Question: I have a little REST API which takes two PDF's and returns a comparison URL from the <URL> API. The API has been tested and works fine. As I'm new to REST API's and Angular I have problems figuring out how to send two PDF's to the API.
This is how I've tested my API:
The part of API:
'''
@PostMapping("/draftableDemo")
String compareJob(@RequestParam("file1") MultipartFile file1, @RequestParam("file2") MultipartFile file2) {
CompareJob compareJob = new CompareJob(convert(file1), convert(file2));
DraftableCompare draftableCompare = new DraftableCompare();
return draftableCompare.compare(compareJob);
}
'''
I've found this <URL> which had similar issues as I'm having.
- - -
Thanks for any hints, ideas or suggestions!
EDIT:
My HTML:
'''
<div class="content"
fxLayout="row"
fxLayout.xs="column"
fxFlexFill>
<div fxFlex="50" fxFlex.xs="50" style="position: relative">
<div>
<div>
<p>
Open first PDF
</p>
<input (change)="onFileSelected(pdf1)" type="file" [multiple]="multiple" id="file1">
</div>
<div *ngIf="error" class="error mb">
{{ error.message | json }}
</div>
<div *ngIf="!isLoaded && !error && progressData" id="progress1">
<div class="bg">
<div class="bar" [style.width]="progressData.loaded / progressData.total * 100 + '%'"></div>
</div>
<span>{{ getInt(progressData.loaded / progressData.total * 100) }}%</span>
</div>
<pdf-viewer [src]="pdfSrc1"
[(page)]="page"
[rotation]="rotation"
[original-size]="originalSize"
[fit-to-page]="fitToPage"
(after-load-complete)="afterLoadComplete($event)"
[zoom]="zoom"
[show-all]="showAll"
[stick-to-page]="stickToPage"
[render-text]="renderText"
[external-link-target]="'blank'"
[autoresize]="autoresize"
[render-text-mode]="renderTextMode"
(error)="onError($event)"
(on-progress)="onProgress($event)"
(page-rendered)="pageRendered($event)"
></pdf-viewer>
</div>
</div>
<div fxFlex="50" style="position: relative">
<div>
<div>
<p>
Open second PDF
</p>
<input (change)="onFileSelected(pdf2)" type="file" [multiple]="multiple" id="file2">
</div>
<div *ngIf="error" class="error mb">
{{ error.message | json }}
</div>
<div *ngIf="!isLoaded && !error && progressData" id="progress2">
<div class="bg">
<div class="bar" [style.width]="progressData.loaded / progressData.total * 100 + '%'"></div>
</div>
<span>{{ getInt(progressData.loaded / progressData.total * 100) }}%</span>
</div>
<pdf-viewer [src]="pdfSrc2"
[(page)]="page"
[rotation]="rotation"
[original-size]="originalSize"
[fit-to-page]="fitToPage"
(after-load-complete)="afterLoadComplete($event)"
[zoom]="zoom"
[show-all]="showAll"
[stick-to-page]="stickToPage"
[render-text]="renderText"
[external-link-target]="'blank'"
[autoresize]="autoresize"
[render-text-mode]="renderTextMode"
(error)="onError($event)"
(on-progress)="onProgress($event)"
(page-rendered)="pageRendered($event)"
></pdf-viewer>
</div>
</div>
</div>
<hr>
<input type="file" [multiple]="multiple" #fileInput>
<file-upload #fu (change)="fu.upload()" [multiple]="true"></file-upload>
<div class="example-button-row">
<button mat-raised-button color="primary" routerLink="/draftable" (click)="compareDraftable()">Draftable</button>
<button mat-raised-button color="primary" routerLink="/pdfcompare">PDF compare</button>
<button mat-raised-button color="primary">Version3</button>
<button mat-raised-button color="primary">Version4</button>
</div>
'''
And the TS:
'''
export class MainComponent implements OnInit {
// pdfSrc1: string | PDFSource | ArrayBuffer = './assets/fullText2Page.pdf';
// pdfSrc2: string | PDFSource | ArrayBuffer = './assets/fullText1Page.pdf';
leftFile: File = null;
rightFile: File = null;
@Input() multiple = true;
@ViewChild('fileInput') inputEl: ElementRef;
constructor(private http: HttpClient) {
}
pdfSrc1: string | PDFSource | ArrayBuffer = '';
pdfSrc2: string | PDFSource | ArrayBuffer = '';
pdf1 = 'pdfSrc1';
pdf2 = 'pdfSrc2';
error: any;
page = 1;
rotation = 0;
zoom = 1;
originalSize = false;
pdf: any;
renderText = true;
progressData: PDFProgressData;
isLoaded = false;
stickToPage = false;
showAll = true;
autoresize = true;
fitToPage = false;
outline: any[];
renderTextMode = 2;
@ViewChild(PdfViewerComponent) private pdfComponent: PdfViewerComponent;
ngOnInit(): void {
}
/**
* Render PDF preview on selecting file
*/
onFileSelected(pdfSource) {
console.log('Source: ', pdfSource);
let $pdf: any;
if (pdfSource === 'pdfSrc1') {
$pdf = document.querySelector('#file1');
} else {
$pdf = document.querySelector('#file2');
}
if (typeof FileReader !== 'undefined') {
const reader = new FileReader();
reader.onload = (e: any) => {
if (pdfSource === 'pdfSrc1') {
this.pdfSrc1 = e.target.result;
} else {
this.pdfSrc2 = e.target.result;
}
};
reader.readAsArrayBuffer($pdf.files[0]);
}
}
/**
* Get pdf information after it's loaded
*/
afterLoadComplete(pdf: PDFDocumentProxy) {
this.pdf = pdf;
this.isLoaded = true;
this.loadOutline();
}
/**
* Get outline
*/
loadOutline() {
this.pdf.getOutline().then((outline: any[]) => {
this.outline = outline;
});
}
/**
* Handle error callback
*/
onError(error: any) {
this.error = error; // set error
}
/**
* Pdf loading progress callback
*/
onProgress(progressData: PDFProgressData) {
// console.log('Progress Data: ', progressData);
this.progressData = progressData;
this.isLoaded = false;
this.error = null; // clear error
}
getInt(value: number): number {
return Math.round(value);
}
/**
* Page rendered callback, which is called when a page is rendered (called multiple times)
*/
pageRendered(e: CustomEvent) {
// console.log('(page-rendered)', e);
}
compareDraftable() {
const fd = new FormData();
fd.append('file1', this.leftFile, this.leftFile.name);
this.http.post('localhost:8080/draftableDemo', fd)
.subscribe(res => {
console.log(res);
});
}
upload() {
const inputEl: HTMLInputElement = this.inputEl.nativeElement;
const fileCount: number = inputEl.files.length;
const formData = new FormData();
if (fileCount > 0) { // a file was selected
for (let i = 0; i < fileCount; i++) {
formData.append('file[]', inputEl.files.item(i));
}
this.http
.post('localhost:8080/draftableDemo', formData);
// do whatever you do...
// subscribe to observable to listen for response
}
}
'''
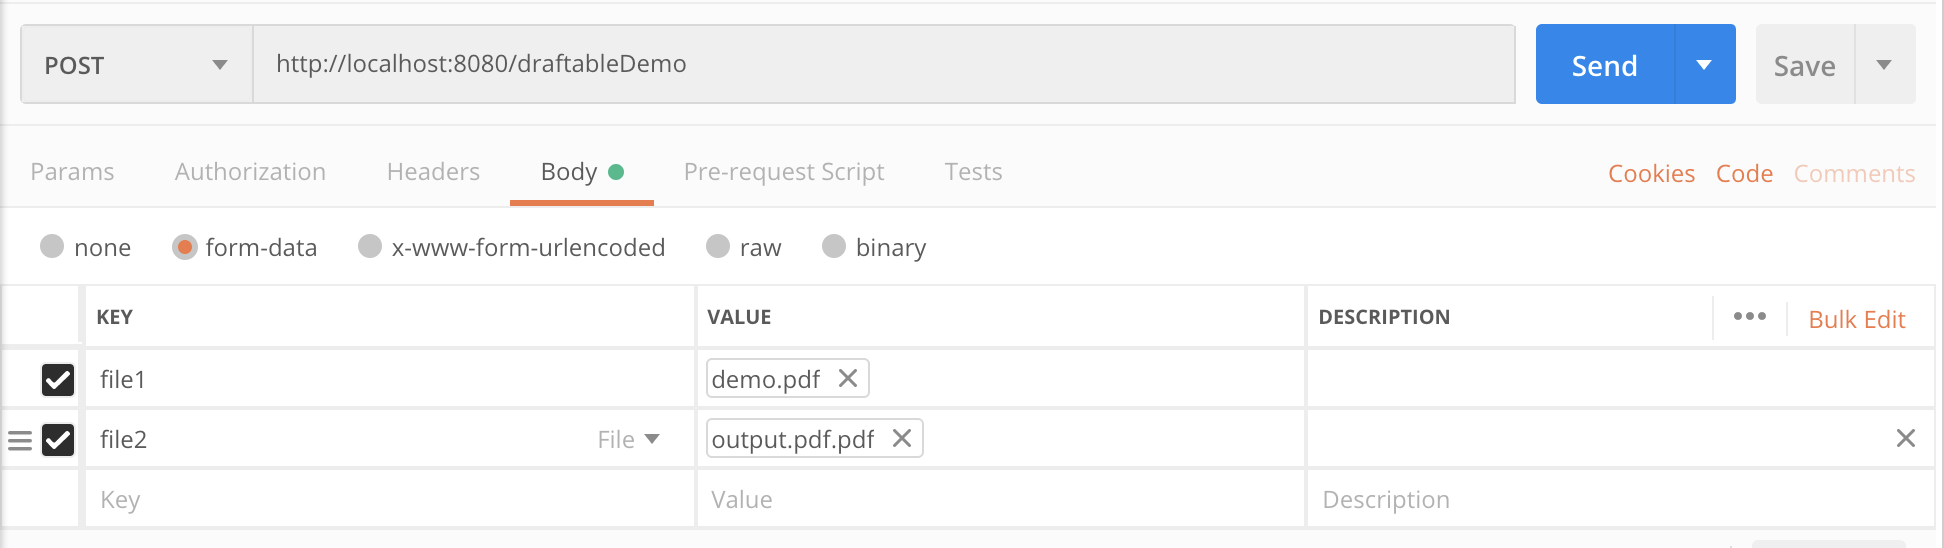
Answer: -
Currently, You already have two files, all you need to do is send them via a POST query
'''
let formData:FormData = new FormData();
formData.append('file1', this.pdfSrc1);
formData.append('file2', this.pdfSrc2);
const req = new HttpRequest('POST', 'localhost:8080/draftableDemo', formData);
'''
-
As the formData send PDF files with the exact same key names as with PostMan or what API is waiting for, and unless this.pdfSrc1/this.pdfSrc2 are not at the correct format, it should be fine
-
No need of angular file uploader or tag here